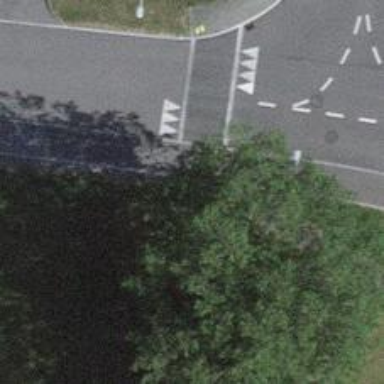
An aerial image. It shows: Post box is visible.